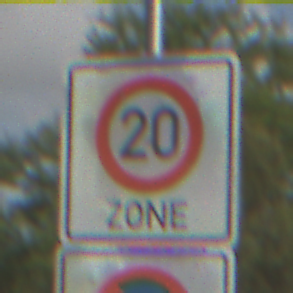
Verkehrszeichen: BeginnZone20
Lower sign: BeginnEingeschraenktesHalteverbotZone
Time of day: MorningAfternoon
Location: Outdoor (Nature)
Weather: PartlyCloudy
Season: NotSpecified
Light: Natural